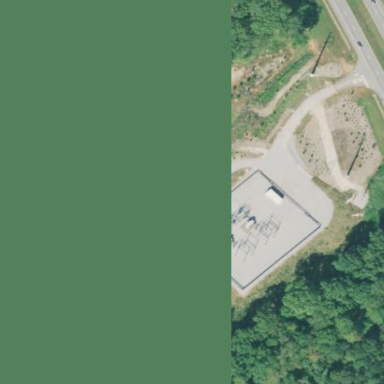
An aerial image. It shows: Distribution level power substation enclosed by fence.